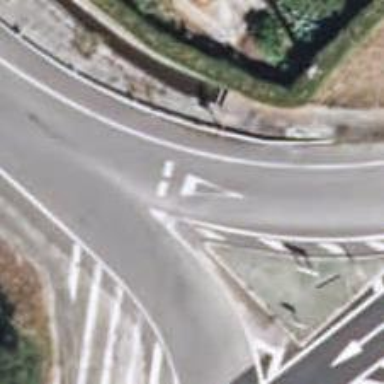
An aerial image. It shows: Road with "give way" sign.